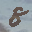
Label: 8